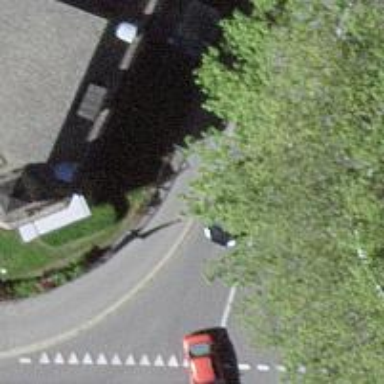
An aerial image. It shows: Asphalt sidewalk along the footway.